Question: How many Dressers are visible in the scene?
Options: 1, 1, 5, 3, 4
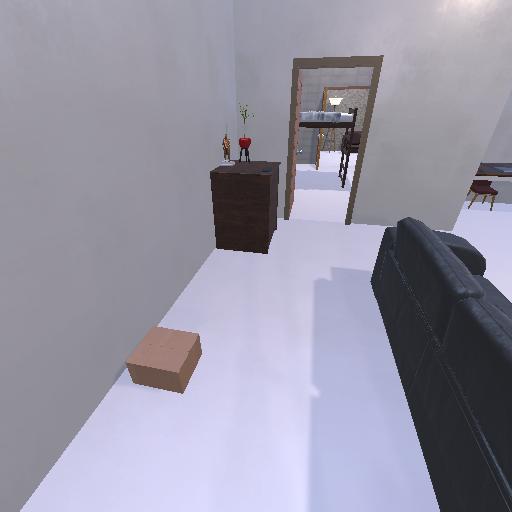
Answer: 1